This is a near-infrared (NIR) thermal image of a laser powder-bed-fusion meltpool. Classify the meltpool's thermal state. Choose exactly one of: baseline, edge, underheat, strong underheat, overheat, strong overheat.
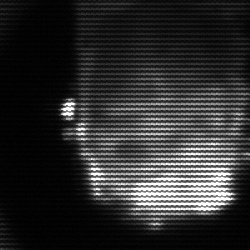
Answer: baseline